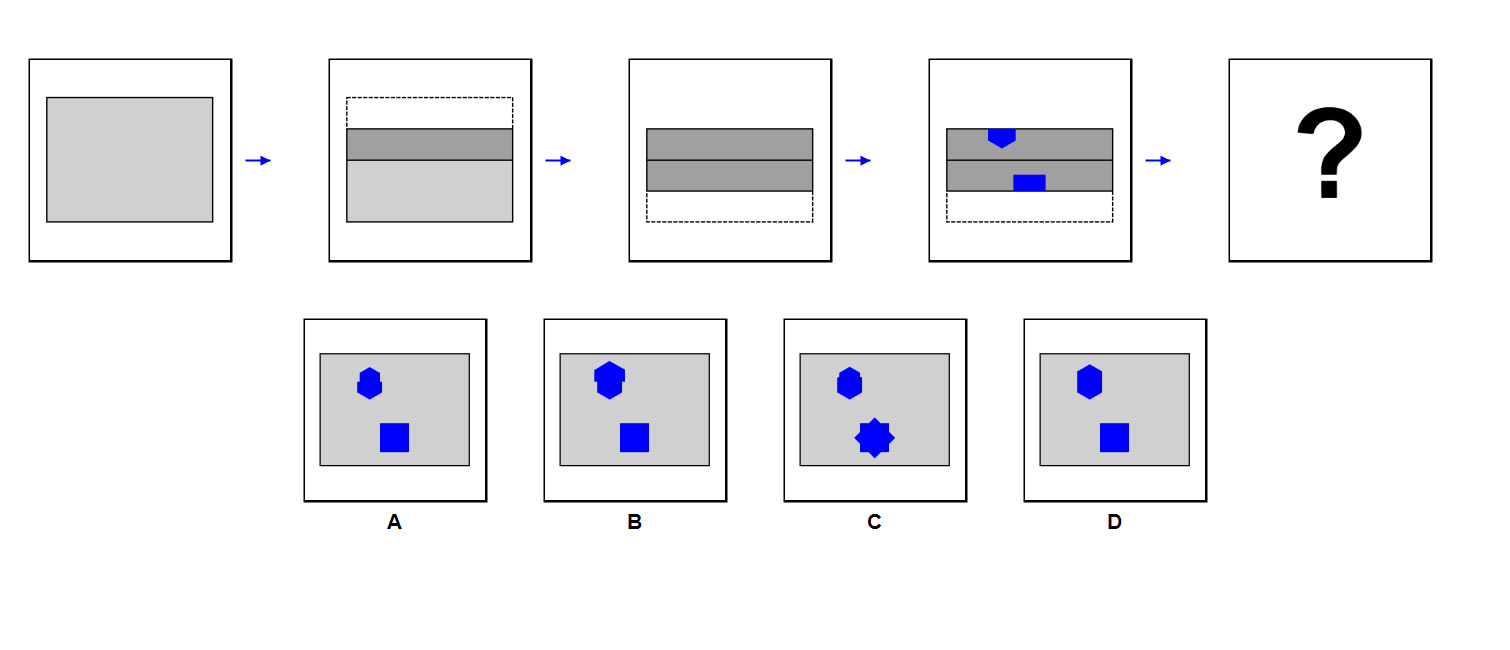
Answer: D